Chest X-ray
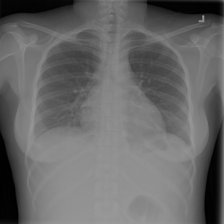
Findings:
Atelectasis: negative
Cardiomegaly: negative
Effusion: positive
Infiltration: negative
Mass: negative
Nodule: negative
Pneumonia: negative
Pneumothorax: negative
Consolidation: negative
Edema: negative
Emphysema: negative
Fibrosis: negative
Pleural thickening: negative
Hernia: negative